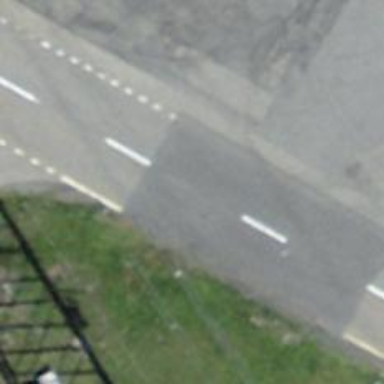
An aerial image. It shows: Primary road with asphalt surface and no sidewalks.